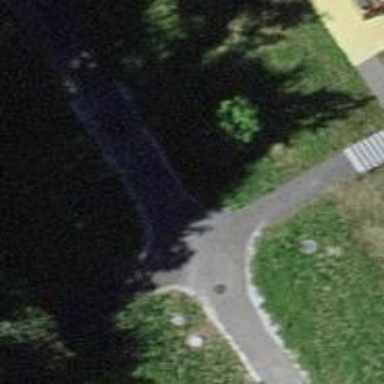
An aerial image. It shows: Footway with concrete surface.